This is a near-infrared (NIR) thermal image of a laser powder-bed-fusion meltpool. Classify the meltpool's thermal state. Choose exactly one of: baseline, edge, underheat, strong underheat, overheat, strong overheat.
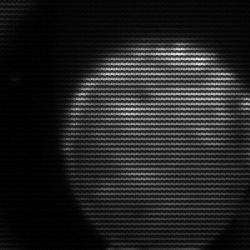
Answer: edge